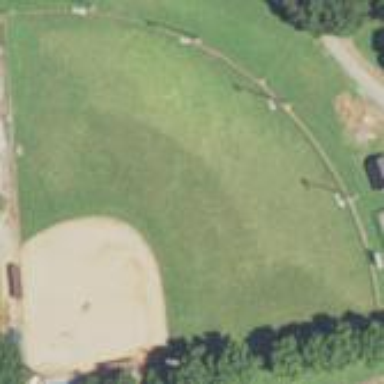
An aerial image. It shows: Baseball pitch for leisure and sports activities.